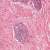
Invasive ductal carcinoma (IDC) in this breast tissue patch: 0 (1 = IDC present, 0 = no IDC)